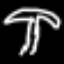
Label: palm tree